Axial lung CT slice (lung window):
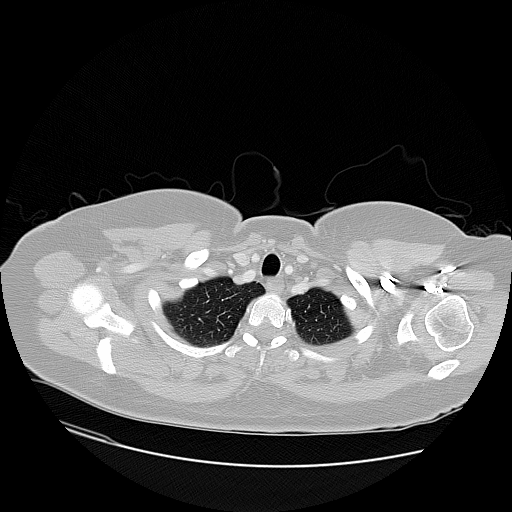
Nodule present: no